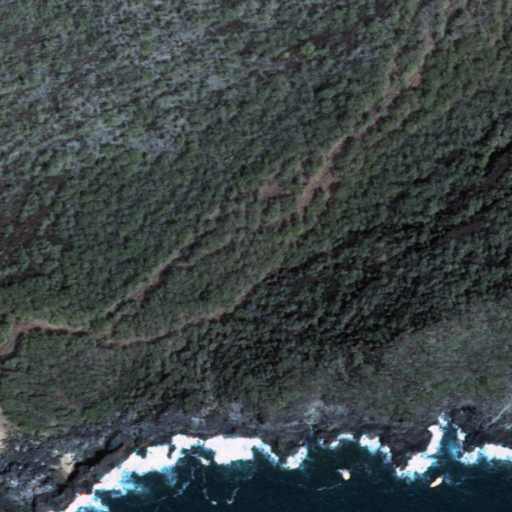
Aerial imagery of valley in Hawaii named Honua‘ula Valley containing only unknown